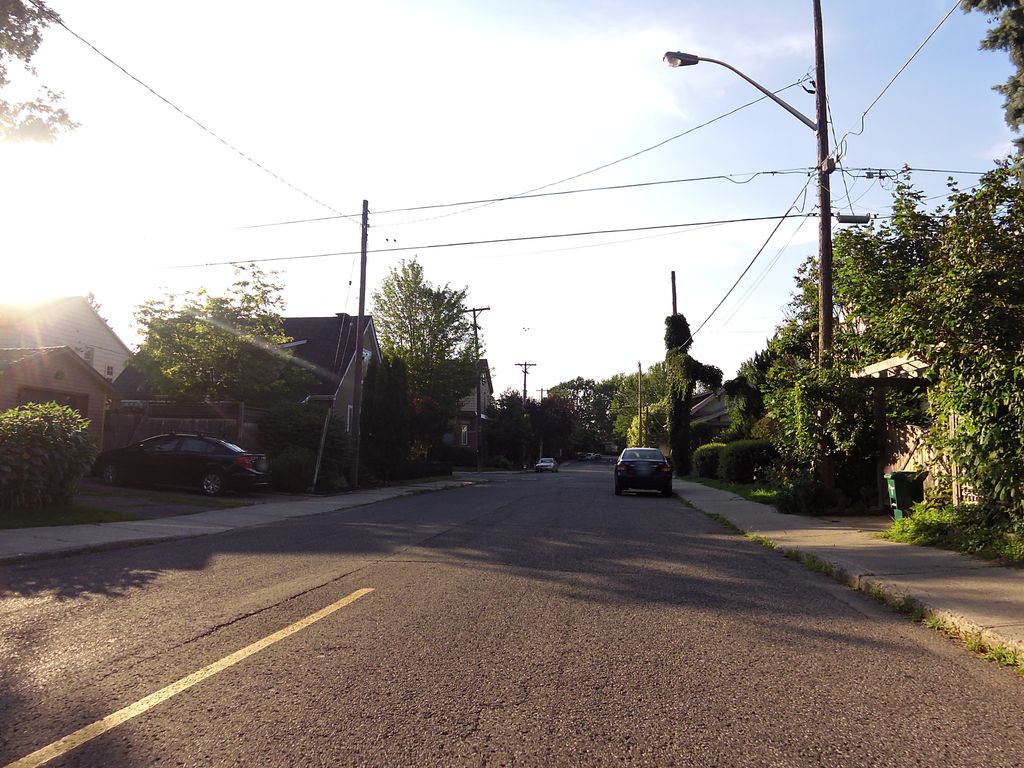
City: ottawa-gatineau